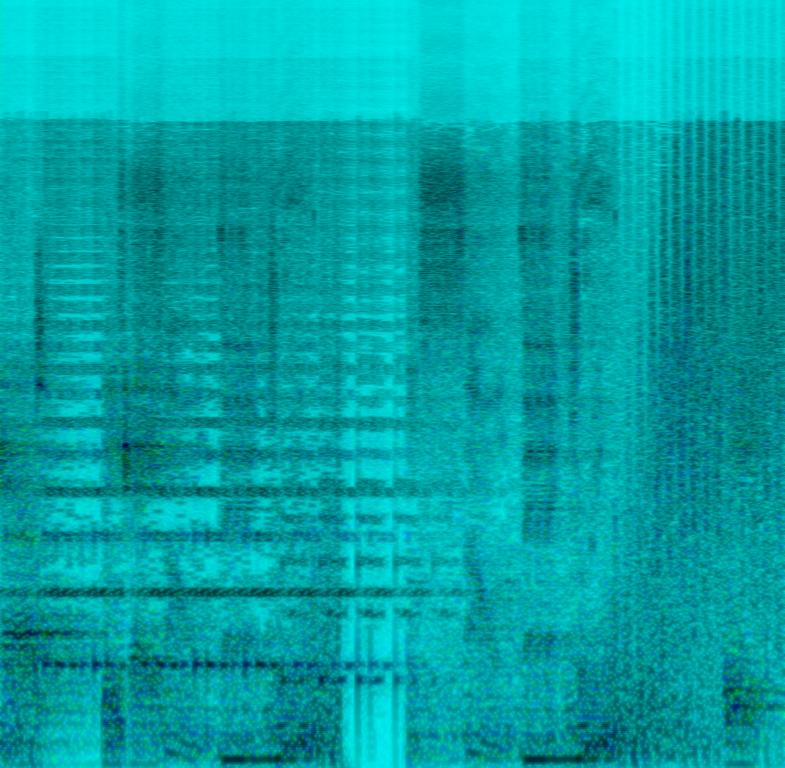
This recording contains male voice samples that seem to be pitched down and strongly processed with effects, also reverb and delay. One is panned to the right side of the speakers. A lot of white noise is running through a filter and an LFO. A synthesizer is playing a simple melody for a moment before fading away. This song may be playing in-between two songs of a DJ-set.